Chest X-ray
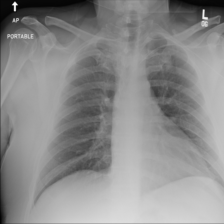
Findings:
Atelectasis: negative
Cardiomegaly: negative
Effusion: negative
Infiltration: negative
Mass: negative
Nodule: negative
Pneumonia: negative
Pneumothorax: negative
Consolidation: negative
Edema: negative
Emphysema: negative
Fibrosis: negative
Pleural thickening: negative
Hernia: negative